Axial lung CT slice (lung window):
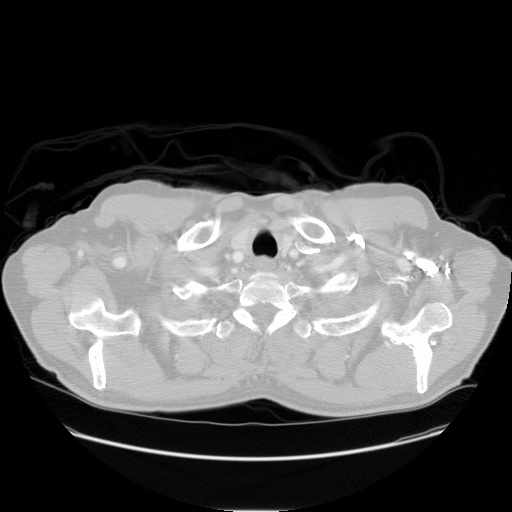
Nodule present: no